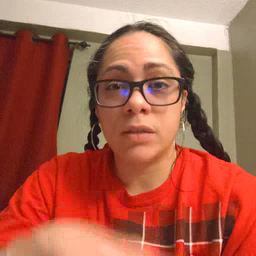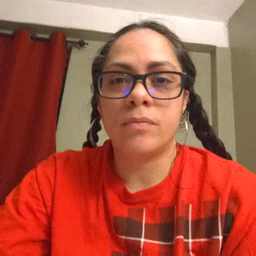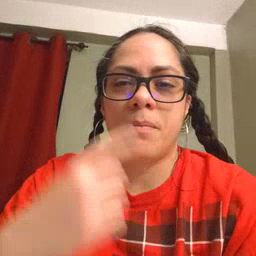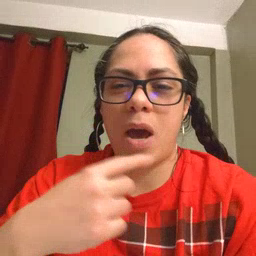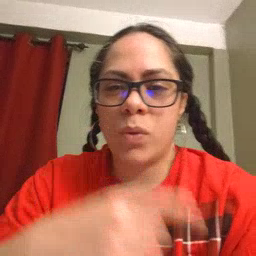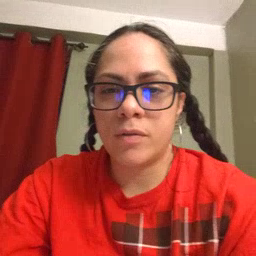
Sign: mouth